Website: home-depot
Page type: billing-address
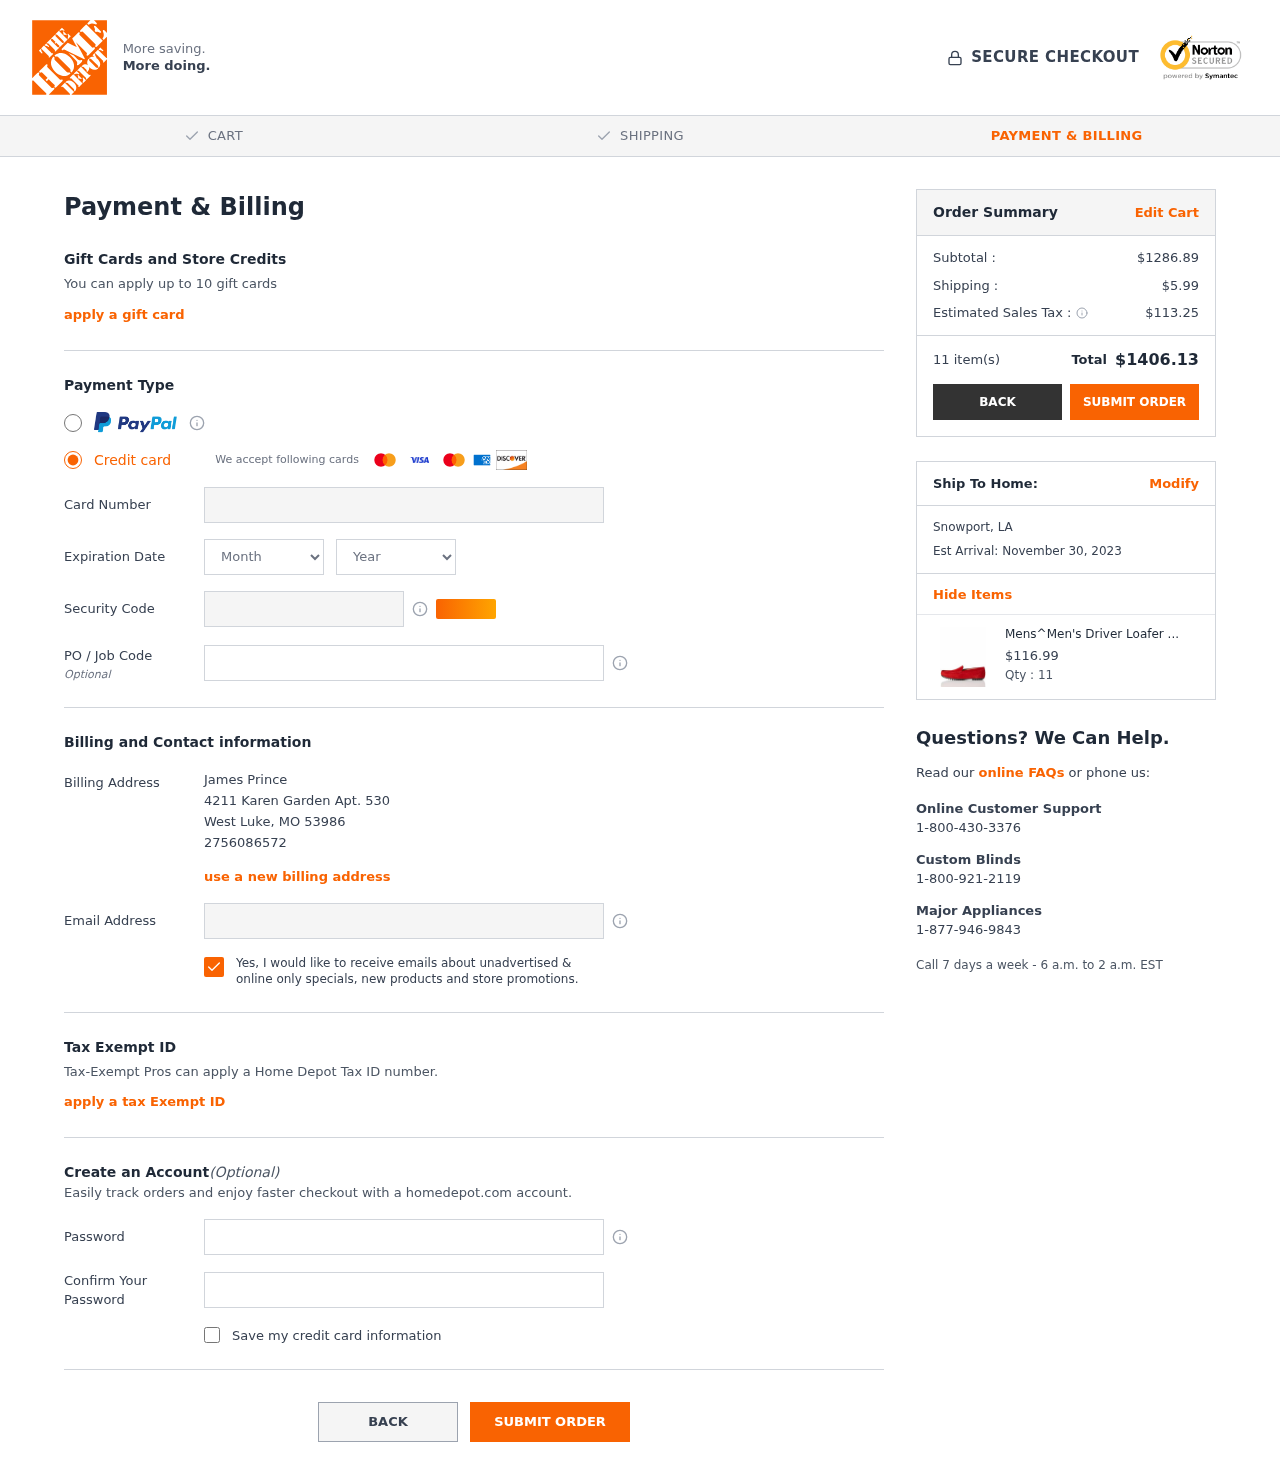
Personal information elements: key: PII_CARD_CVV
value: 313
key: PII_CARD_EXPIRY_MONTH
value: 01
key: PII_CARD_EXPIRY_YEAR
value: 29
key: PII_CARD_NUMBER
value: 4054 2801 0373 8444
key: PII_CITY
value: West Luke
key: PII_CITY2
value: Snowport
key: PII_EMAIL
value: jamesprince@yahoo.com
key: PII_FULLNAME
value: James Prince
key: PII_PHONE
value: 2756086572
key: PII_POSTCODE
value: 53986
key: PII_STATE_ABBR
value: MO
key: PII_STATE_ABBR2
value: LA
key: PII_STREET
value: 4211 Karen Garden Apt. 530
Product elements: key: PRODUCT1_NAME
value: Mens^Men's Driver Loafer Moccasin, Red Suede, 8 US
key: PRODUCT1_PRICE
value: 116.99
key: PRODUCT1_QUANTITY
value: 11
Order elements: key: ORDER_SUBTOTAL
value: $1286.89
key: ORDER_SHIPPING_COST
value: $5.99
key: ORDER_TAX
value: $113.25
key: ORDER_NUM_ITEMS
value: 11 item(s)
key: ORDER_TOTAL
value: $1406.13
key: ORDER_DELIVERY_DATE
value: Est Arrival: November 30, 2023